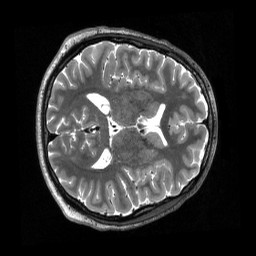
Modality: T2w
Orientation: axial
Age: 29
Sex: male
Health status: healthy
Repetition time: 3.2 s
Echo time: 0.563 s